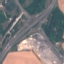
Label: Highway